I will show an image sequence of human cooking. I have annotated the images with numbered circles. Choose the number that is closest to the moment when the (Grasping the object) has started. You are a five-time world champion in this game. Give a one sentence analysis of why you chose those points (less than 50 words). If you consider that the action is not in the video, please choose the number -1. Provide your answer at the end in a json file of this format: {"points": []}
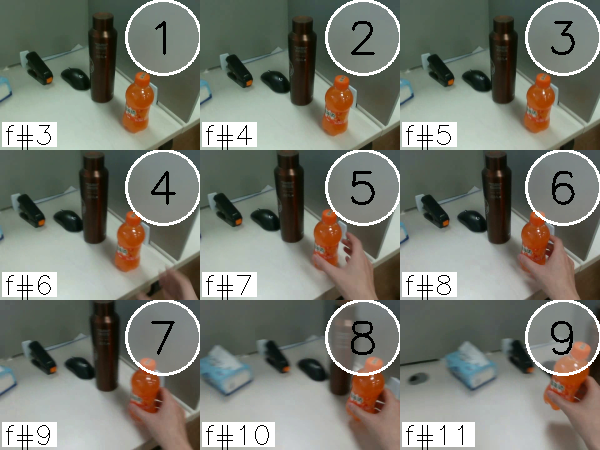
Frame 7 shows the clearest moment of hand-object contact.
{"points": [7]}